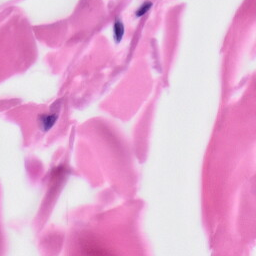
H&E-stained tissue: Skin